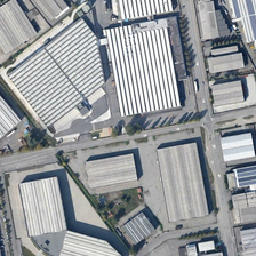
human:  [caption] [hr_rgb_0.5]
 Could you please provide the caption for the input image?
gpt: This industrial area is very modern and advanced in this bare land.

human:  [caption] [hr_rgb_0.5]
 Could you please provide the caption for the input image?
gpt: He is a very modern and advanced ide nude in the industrial zone.

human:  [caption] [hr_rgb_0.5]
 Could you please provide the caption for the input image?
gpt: These factory buildings are very wonderful.

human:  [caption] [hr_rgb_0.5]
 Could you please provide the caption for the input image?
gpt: These plants are very magnificent.

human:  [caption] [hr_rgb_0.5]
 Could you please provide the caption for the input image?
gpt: The industrial area is very modern and advanced around the bare earth.